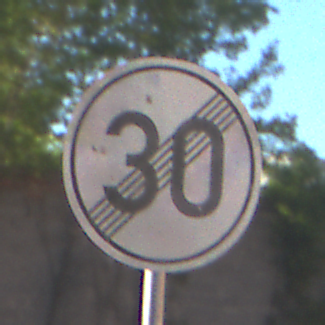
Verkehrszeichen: EndeGeschwindigkeit30
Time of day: MorningAfternoon
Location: Outdoor (Suburban)
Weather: PartlyCloudy
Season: NotSpecified
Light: Natural